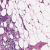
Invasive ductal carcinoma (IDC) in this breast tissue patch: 1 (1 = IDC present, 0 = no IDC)